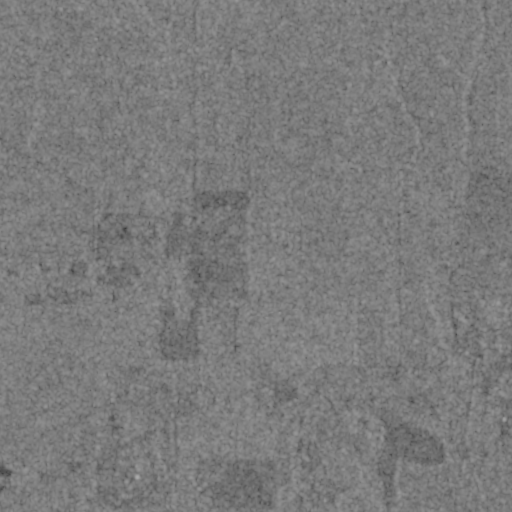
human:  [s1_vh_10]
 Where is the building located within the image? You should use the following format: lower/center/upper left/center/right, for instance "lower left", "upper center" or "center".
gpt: The building is located in the lower right of the image.
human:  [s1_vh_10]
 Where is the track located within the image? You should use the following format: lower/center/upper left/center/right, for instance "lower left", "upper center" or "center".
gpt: There is no track in the image.

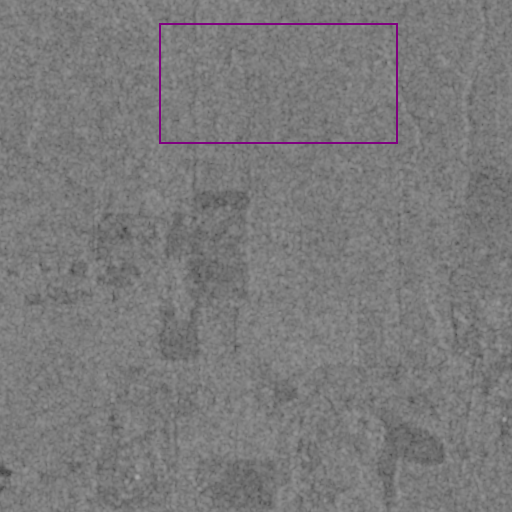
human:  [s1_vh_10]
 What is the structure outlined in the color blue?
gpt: There is no blue outline.
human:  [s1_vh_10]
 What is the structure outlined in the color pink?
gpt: There is no structure outlined in pink.